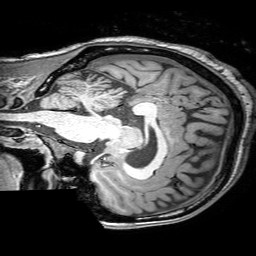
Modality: T1w
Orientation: sagittal
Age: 21
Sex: female
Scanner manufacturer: philips
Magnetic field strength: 3 T